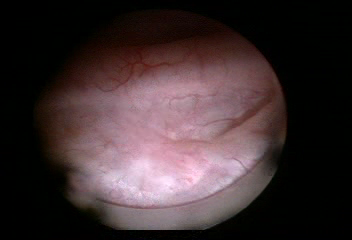
Modality: WLC
Class: Normal mucosa
Bladder cancer association: No